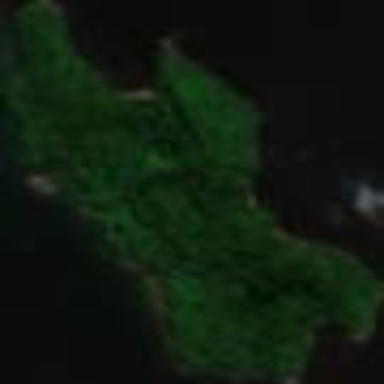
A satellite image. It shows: Islet along the coastline.